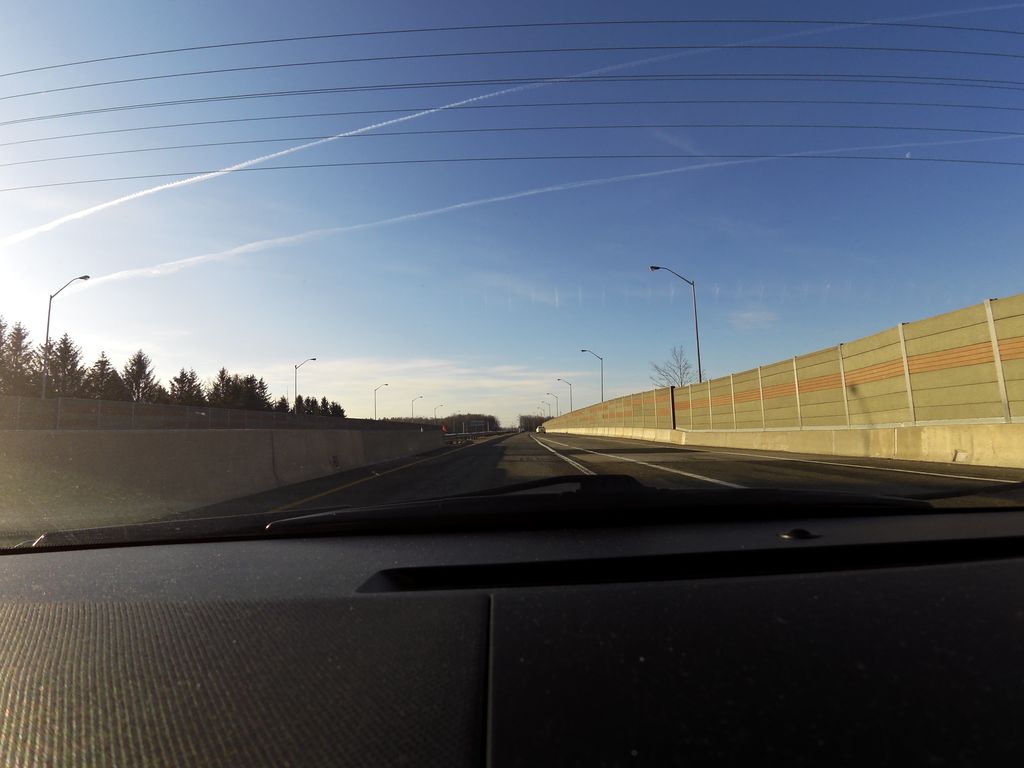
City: hamilton